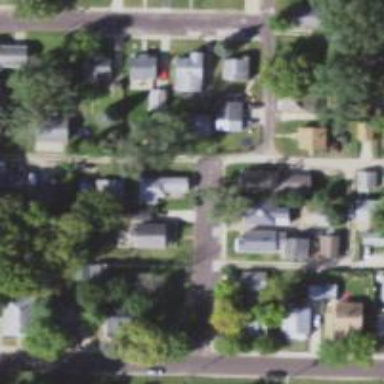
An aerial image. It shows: Alleyway designated as service road.